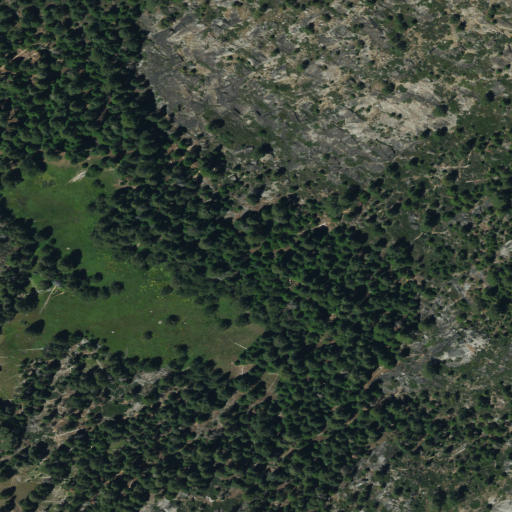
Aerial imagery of plain(s) in California named Silver Fork Meadow containing evergreen forest, shrub, herbaceous wetlands, and woody wetlands